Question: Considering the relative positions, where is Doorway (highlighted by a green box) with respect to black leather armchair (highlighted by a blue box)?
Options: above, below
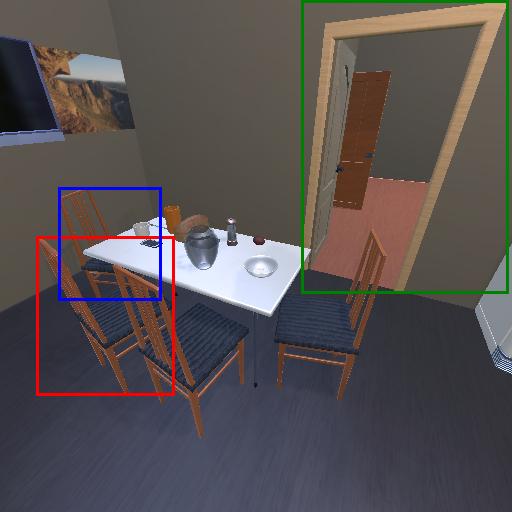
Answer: above